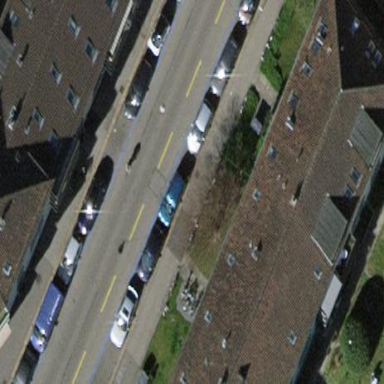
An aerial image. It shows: Parking lane area.